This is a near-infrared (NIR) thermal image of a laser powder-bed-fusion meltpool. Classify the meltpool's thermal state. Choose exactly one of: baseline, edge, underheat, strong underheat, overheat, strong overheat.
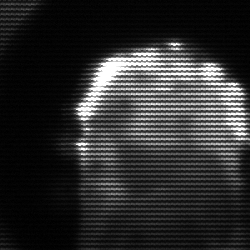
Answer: baseline